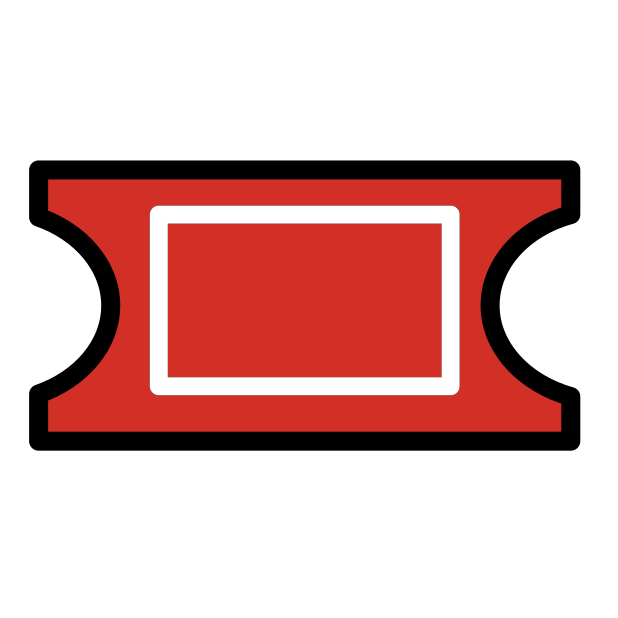
Emoji: 🎟
Name: admission tickets
Unicode: 0x1f39f